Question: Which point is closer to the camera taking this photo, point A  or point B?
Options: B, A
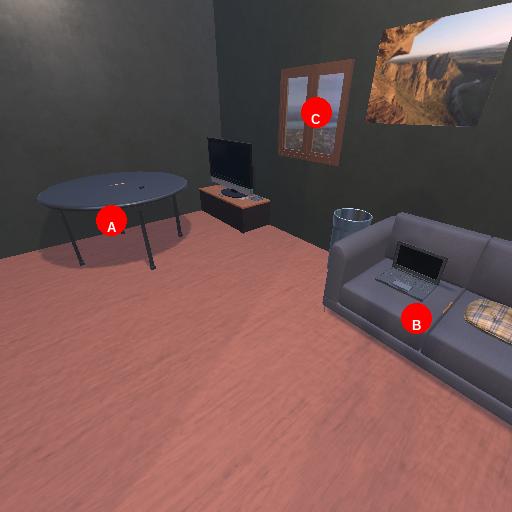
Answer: B